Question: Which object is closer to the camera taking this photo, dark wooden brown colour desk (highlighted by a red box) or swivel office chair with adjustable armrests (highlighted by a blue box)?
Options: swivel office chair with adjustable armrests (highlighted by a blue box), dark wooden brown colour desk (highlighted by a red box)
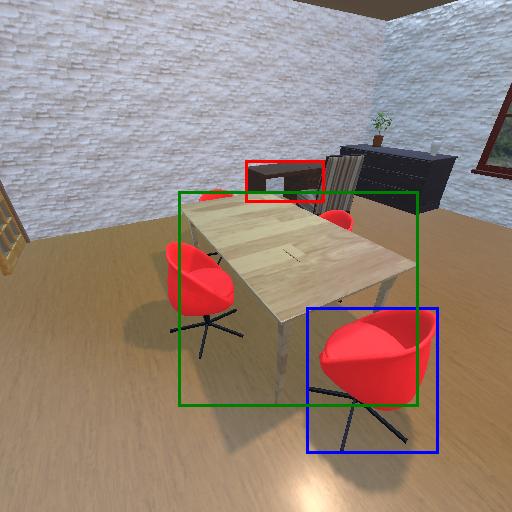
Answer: swivel office chair with adjustable armrests (highlighted by a blue box)